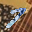
Label: 7